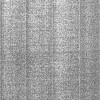
Atmospheric dust classification: dusty